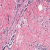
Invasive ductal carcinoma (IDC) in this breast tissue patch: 0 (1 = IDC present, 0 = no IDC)